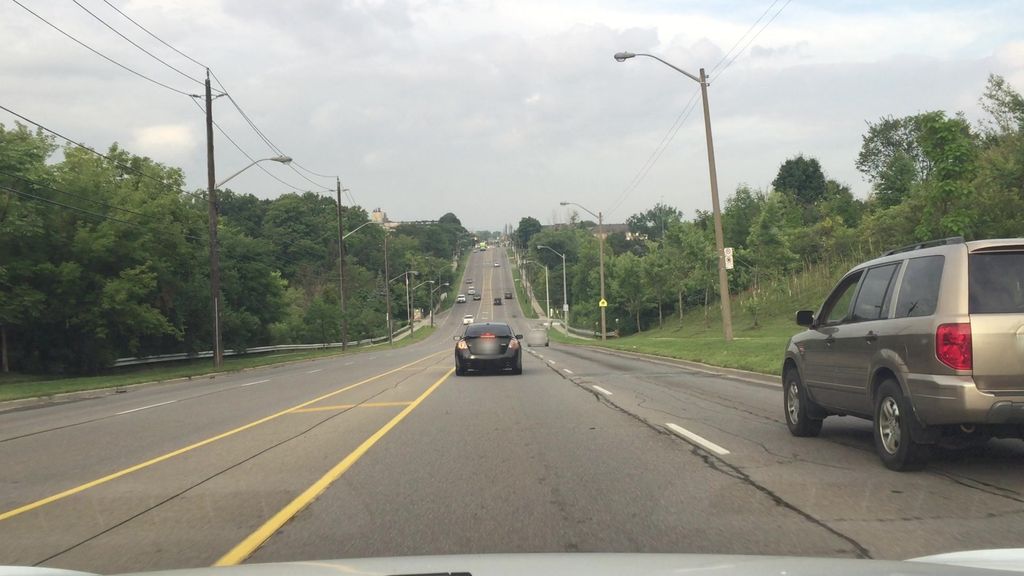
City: toronto